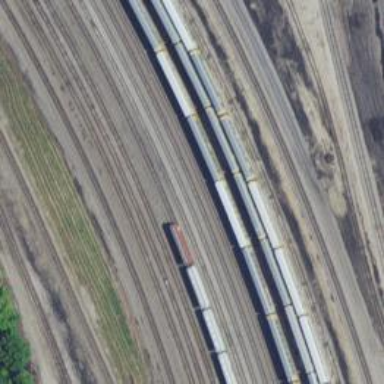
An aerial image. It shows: Railway yard used for servicing trains.